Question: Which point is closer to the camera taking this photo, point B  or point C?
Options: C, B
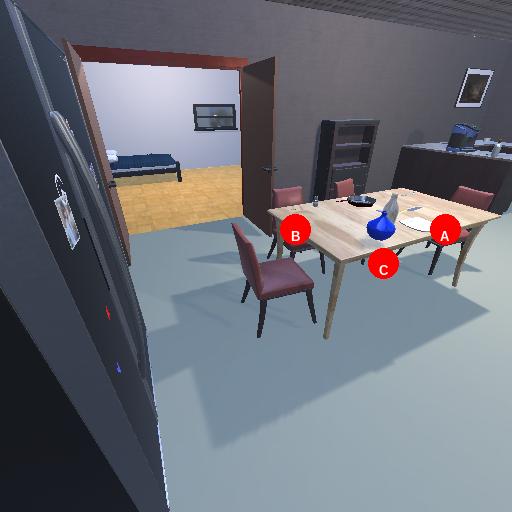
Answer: C